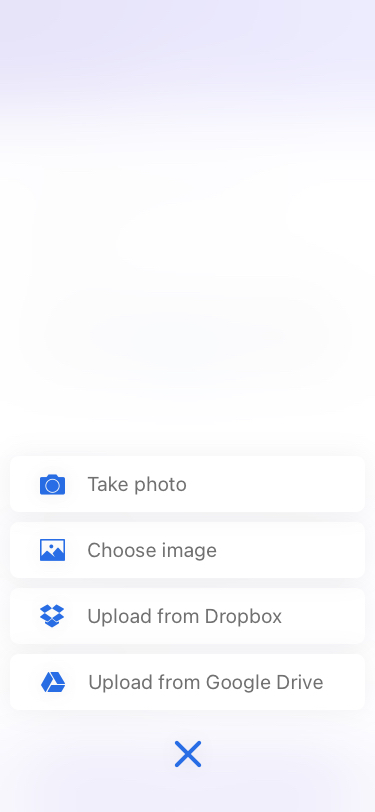
Text in this UI design:
Write article
Draft
Choosing A Quality Cookware Set
Title
Who can resist the mouth-watering pictures in a cookbook? Who doesn’t have childhood memories of the fragrances that wafted from the kitchen on holidays, and even on regular, ordinary days? Spices, bread baking, cookies fresh out of the oven – all these trigger a deep longing in most of us. As eating holds a guaranteed spot in everybody’s daily schedule, so do those who prepare it. They have beome the uncrowned gods and goddesses of our lives.

Real cooking consists of more than opening a can with a dull picture of green beans on the front, or popping a TV dinner from a wax-covered box into the oven or microwave. The true goal of cooking is to nourish these marvelous bodies that we live in, to allow them to grow and express vitality and strength, to keep them healthy and able to overcome environmental germs and bacteria. Summarized in one word, the main purpose of cooking is heath!

When does a fruit or vegetable (or any baked item) furnish us with the most nutrition? The experts feel that food grown in one’s own environment will usually contain the most nutrition. Freshly harvested food provides the maximum nutritional value. After a fruit or vegetable has been sitting for several days, or transported around the world, the value of the vitamins and minerals diminishes.

The best means of ‘cooking’ fruits and vegetables for their health value is to eat them raw in salads or as snacks. As soon as heat is applied, a good quantity of the nutrition is destroyed. A good cook can prepare a beautiful plate with the natural colors of freshly picked fruits and vegetables.

Genetically engineered food has infiltrated the growing of almost all crops. This procedure didn’t exist until the last decade, and it remains highly controversial as the long range effect on humans has never been tested.

Briefly described, this procedure consists of infecting a healthy seed or grain with various bacteria or insects to lengthen its shelf life, to make it look ‘pretty’ for the consumer long after the nutritional value has dissolved. This not only has a negative effect on one’s health, but leaves the cook with a less than delicious product to serve.

Cooking with natural foods that are organically grown (that means with no harmful pesticides or chemical fertilizers) gives today’s health conscious cooks the best chance to delight in the time spent shopping and in the kitchen. Whipping up a carrot cake that will enchant both family and friends (best make two cakes while you’re at it), or preparing a quick but nutritious breakfast so the body will gleefully handle the challenges of the day without needing to be drugged by coffee or caffeine, make heading for the kitchen the favorite part of the day! Truly the cook is the god of the household!
Italic
Bold
Copy
Cut
Write article
Add image,video and audio
Add attachment
Upload now
Select category
Type category name
Publish now
Cancel
Upload from Dropbox
Upload from Google Drive
Choose image
Take photo